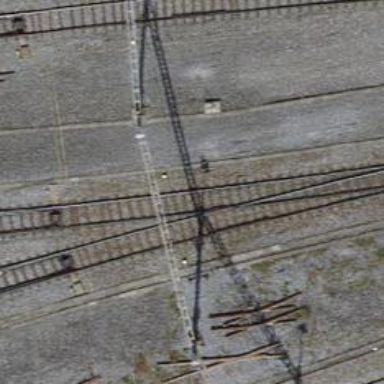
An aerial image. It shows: Railway yard with one track. The railway is electrified with contact line.